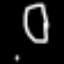
Label: octagon